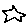
Label: star